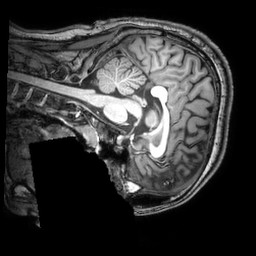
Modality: T1w
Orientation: sagittal
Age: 22
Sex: male